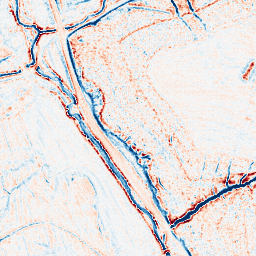
Category: edge_preserving
Decomposition family: anisotropic_diffusion
Decomposition parameters: iterations: 10
kappa: 50
gamma: 0.15
Upsampling method: sinc_blackman
Upsampling parameters: scale: 4
kernel_size: 8
Upsampling scale: 4